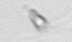
Label: Calciopappus